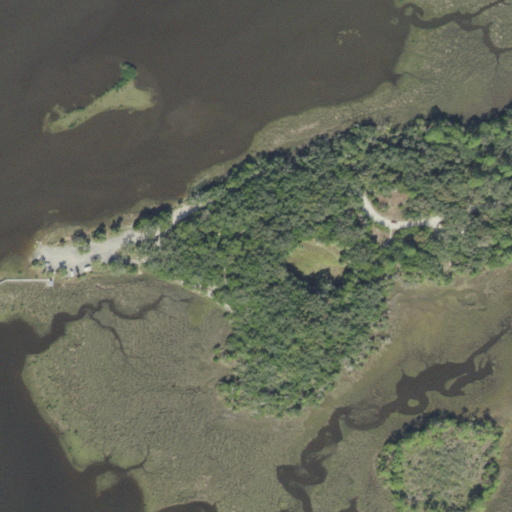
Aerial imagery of mountain in Florida named Shell Mound containing herbaceous wetlands, woody wetlands, open water, open development, low intensity development, and medium intensity development